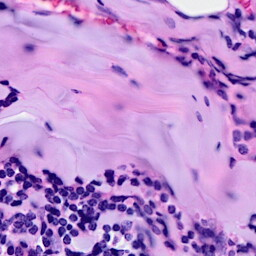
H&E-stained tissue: Breast